Field crop: tomato
Growth stage: 1
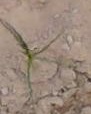
Species: cyperus